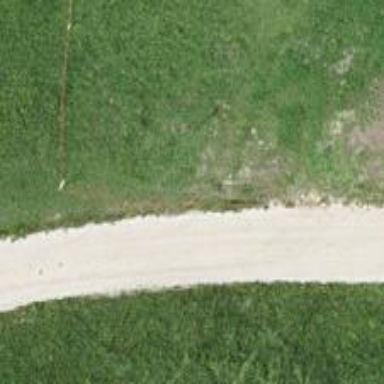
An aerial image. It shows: Track road.